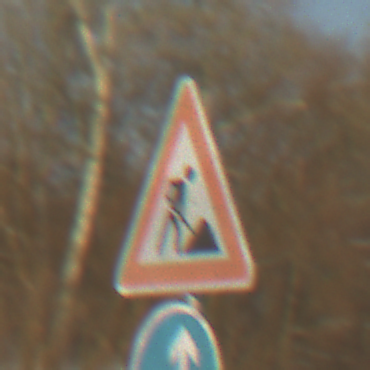
Verkehrszeichen: Arbeitsstelle
Zusatzzeichen unten: VorgeschriebeneFahrtrichtungGeradeausOderLinks
Umgebung: Outdoor, Suburban
Tageszeit: MorningAfternoon
Wetter: PartlyCloudy
Licht: Natural
Jahreszeit: NotSpecified
Kontrast: HighContrast